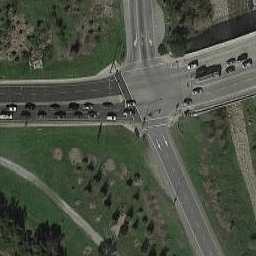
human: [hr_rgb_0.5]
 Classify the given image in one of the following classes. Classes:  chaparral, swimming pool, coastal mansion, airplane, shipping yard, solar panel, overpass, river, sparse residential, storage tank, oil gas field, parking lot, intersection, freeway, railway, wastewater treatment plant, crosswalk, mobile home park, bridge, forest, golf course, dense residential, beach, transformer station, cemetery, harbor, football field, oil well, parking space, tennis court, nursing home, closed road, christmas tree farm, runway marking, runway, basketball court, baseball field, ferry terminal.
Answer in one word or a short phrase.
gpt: intersection